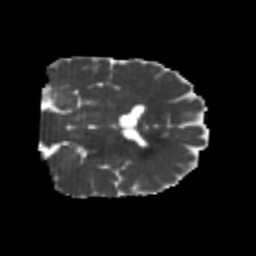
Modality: MD
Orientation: coronal
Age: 21
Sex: male
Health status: healthy
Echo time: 0.074 s